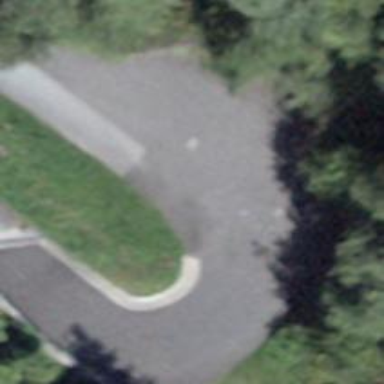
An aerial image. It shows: Passing place on the road.